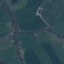
Land use / land cover class: Pasture